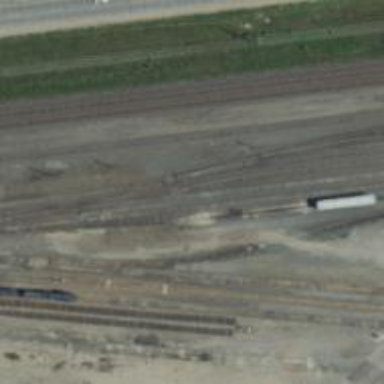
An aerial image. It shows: Railway yard used for servicing trains.